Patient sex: M
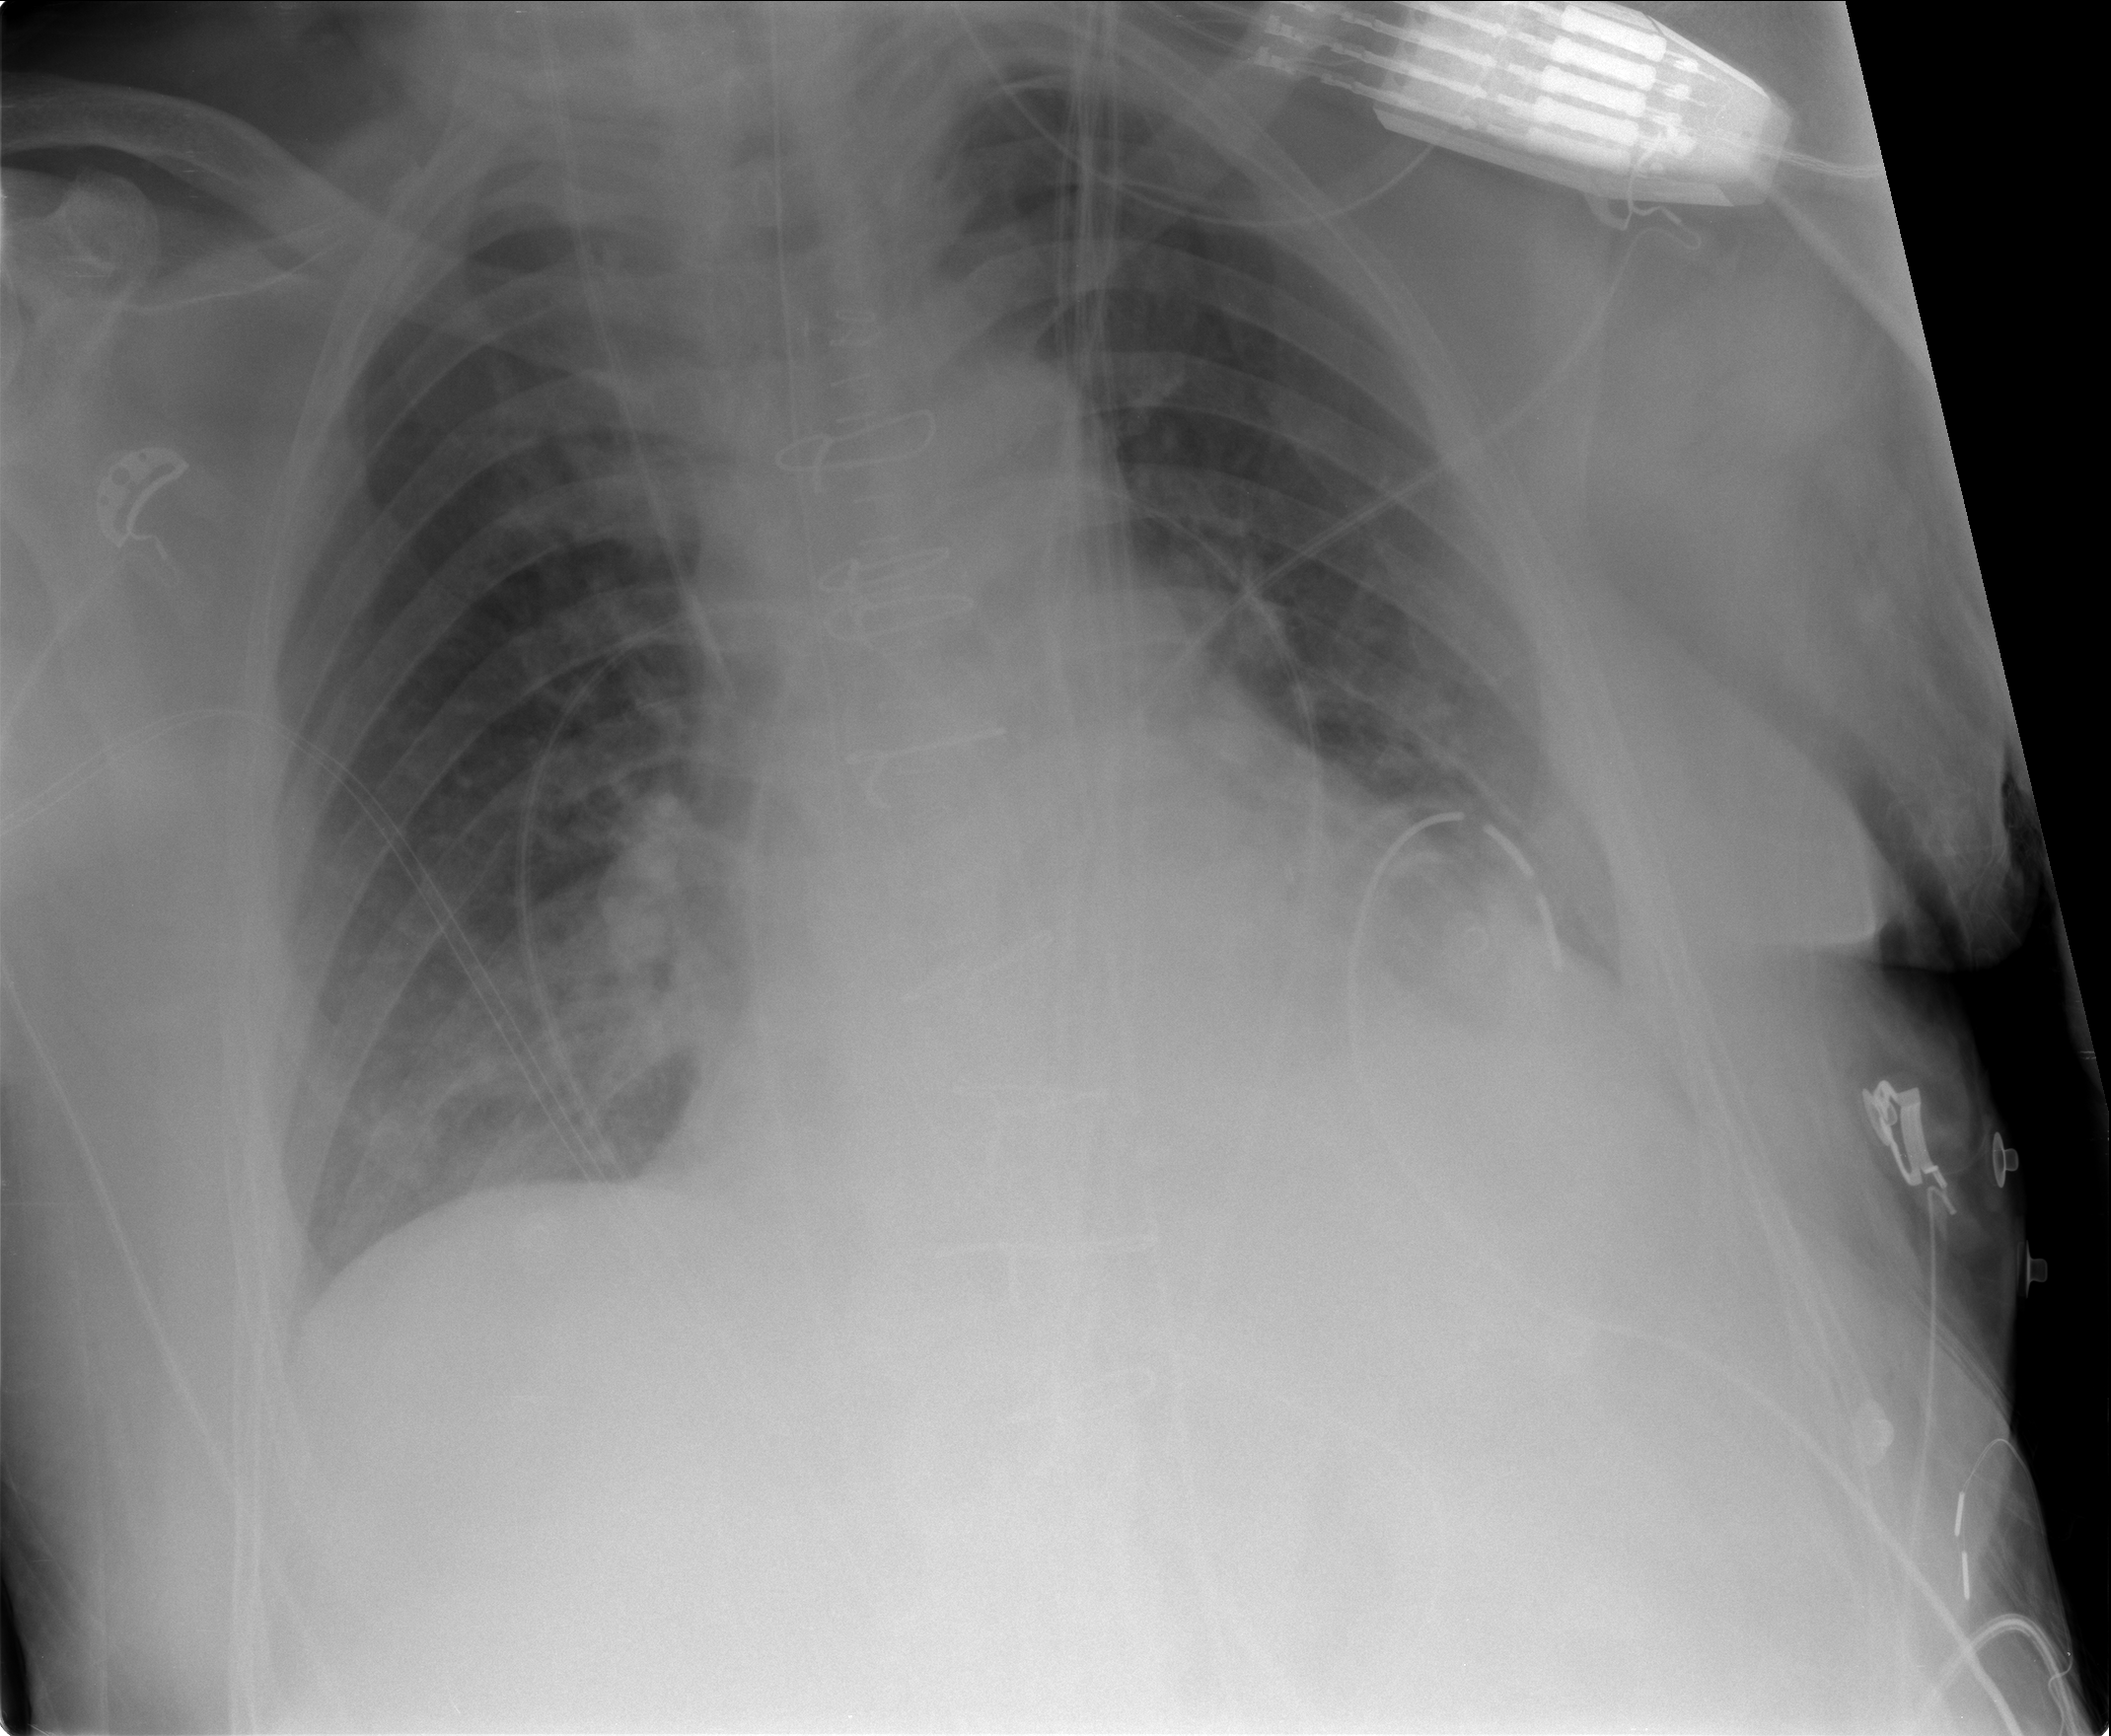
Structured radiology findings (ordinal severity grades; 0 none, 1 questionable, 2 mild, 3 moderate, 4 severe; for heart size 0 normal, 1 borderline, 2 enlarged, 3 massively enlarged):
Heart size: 0
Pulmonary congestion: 1
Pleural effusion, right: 0
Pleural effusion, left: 2
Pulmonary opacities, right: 0
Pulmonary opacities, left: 0
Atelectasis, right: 2
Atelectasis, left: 2